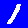
Digit: 1